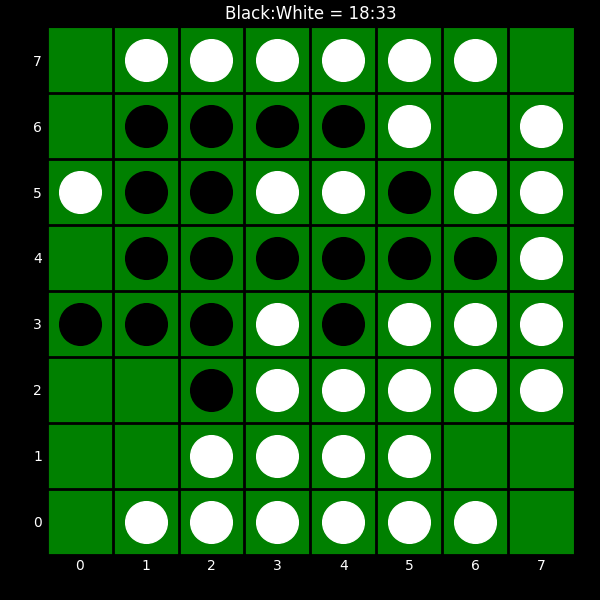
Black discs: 18
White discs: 33